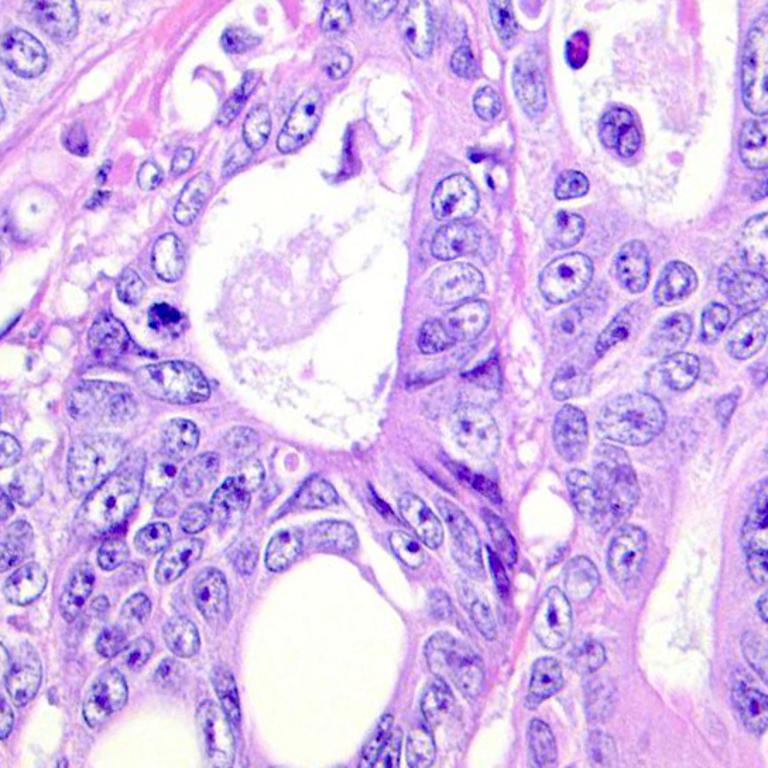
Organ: colon
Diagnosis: adenocarcinomas